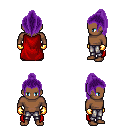
a pixel art fantasy rpg character, male body template, human, dark skin, red cape, metal pants, purple long topknot hairstyle, gold gloves, four views (front, back, left, right), 2x2 character sprite sheet, small pixel art, hard edges, no anti-aliasing